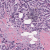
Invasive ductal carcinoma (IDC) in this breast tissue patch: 1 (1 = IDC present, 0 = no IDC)